Question: What is the reading of this measurement?
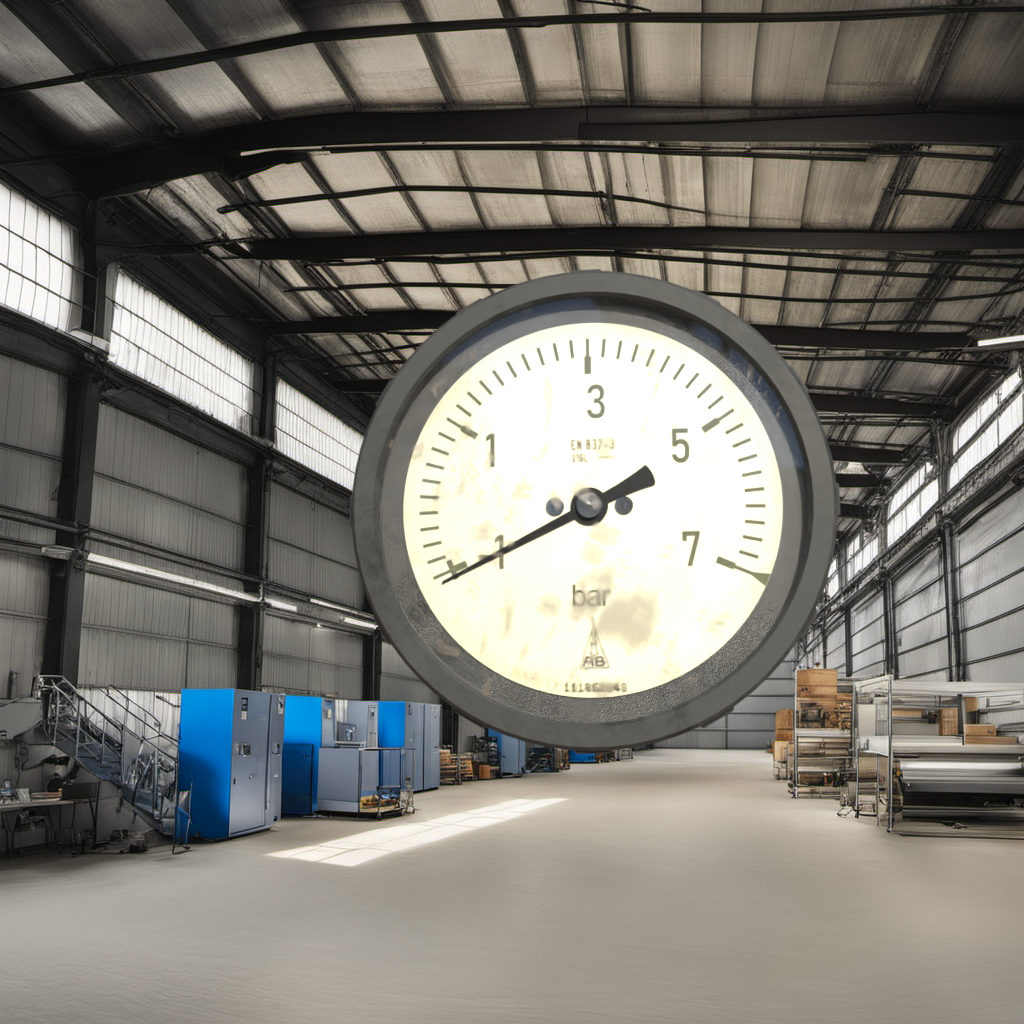
Answer: The result is -1.04
Question: What is the reading range of the measurement in the image?
Answer: The range is from -1 to 7
Question: What is the minimum and maximum value of this measurement?
Answer: The minimum value is -1 and the maximum value is 7